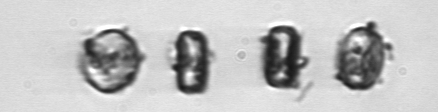
Label: Thalassiosira